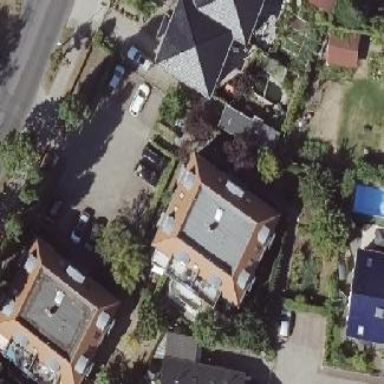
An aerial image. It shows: Apartment building with quadruple saltbox roof shape.